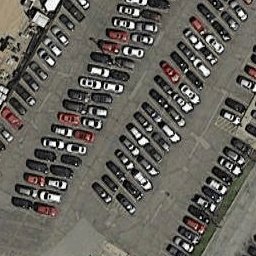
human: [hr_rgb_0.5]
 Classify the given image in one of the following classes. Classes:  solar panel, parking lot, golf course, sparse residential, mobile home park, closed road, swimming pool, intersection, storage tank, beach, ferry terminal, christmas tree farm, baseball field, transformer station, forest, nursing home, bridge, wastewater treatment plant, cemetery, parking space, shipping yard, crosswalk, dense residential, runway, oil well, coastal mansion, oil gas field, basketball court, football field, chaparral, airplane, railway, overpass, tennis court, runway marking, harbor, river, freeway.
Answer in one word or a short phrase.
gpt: parking lot